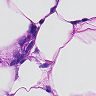
Metastatic tissue present: yes